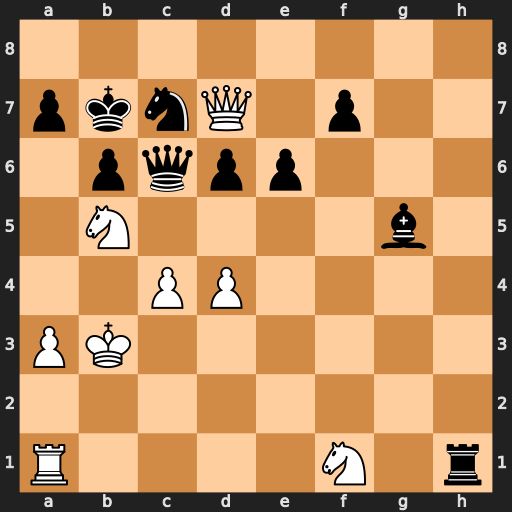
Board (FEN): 8/pknQ1p2/1pqpp3/1N4b1/2PP4/PK6/8/R4N1r
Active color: w
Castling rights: -
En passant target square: -
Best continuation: Nxd6+ Qxd6 Qxd6